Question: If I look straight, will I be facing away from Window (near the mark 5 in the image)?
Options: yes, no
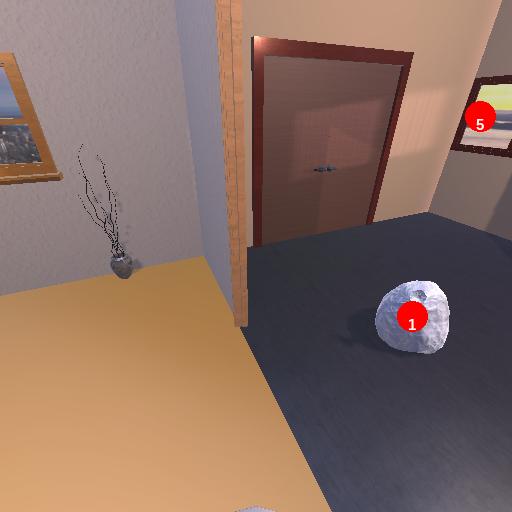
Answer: yes